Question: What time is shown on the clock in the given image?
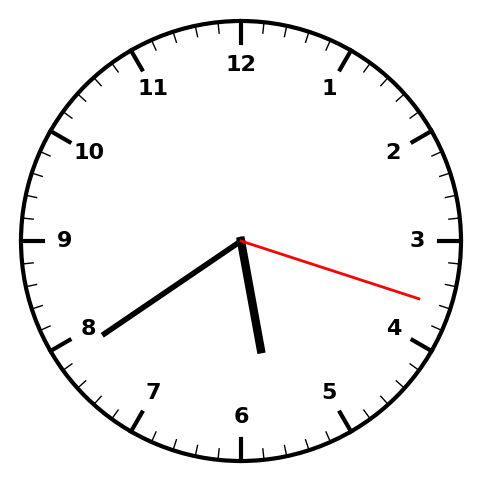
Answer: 05:39:18